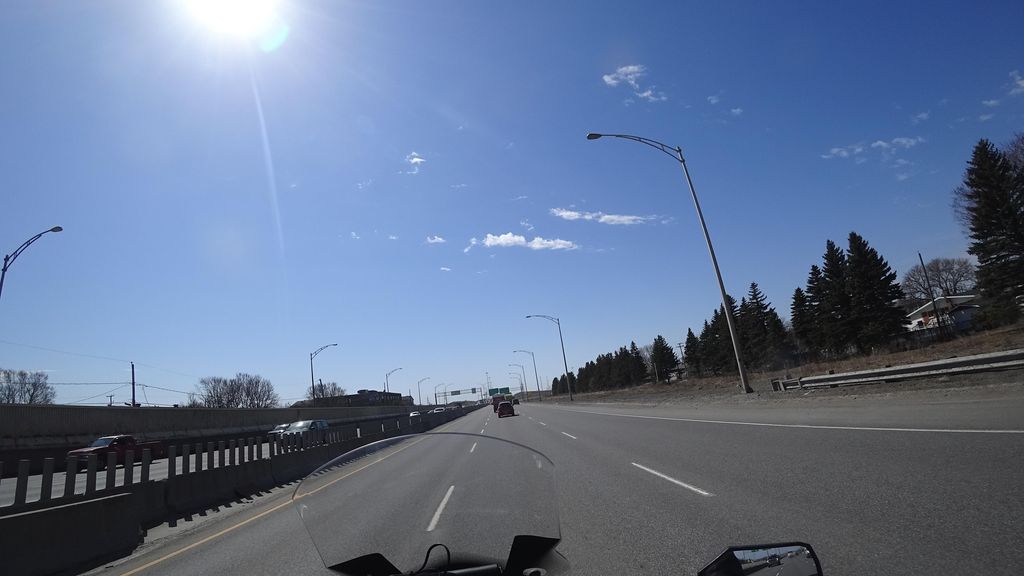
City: quebec_city